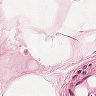
Metastatic tissue present: no